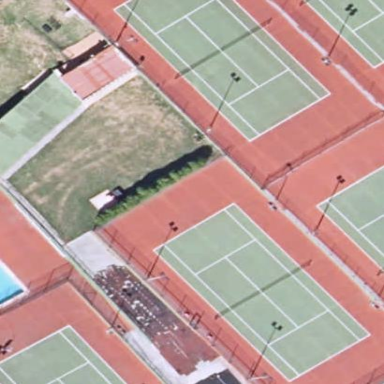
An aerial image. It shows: Tennis court in leisure pitch.